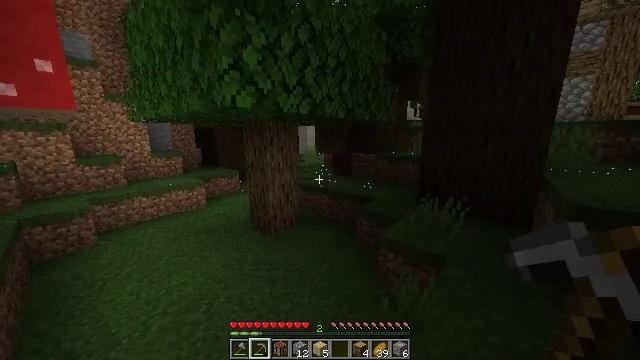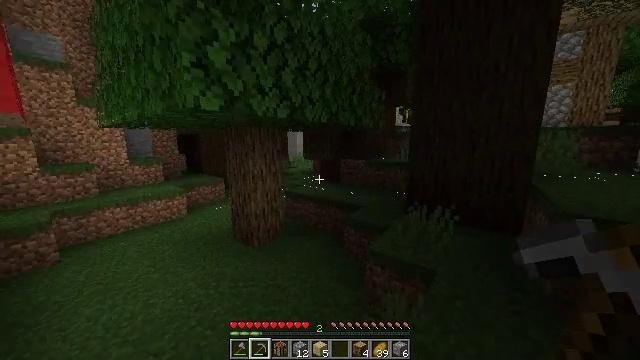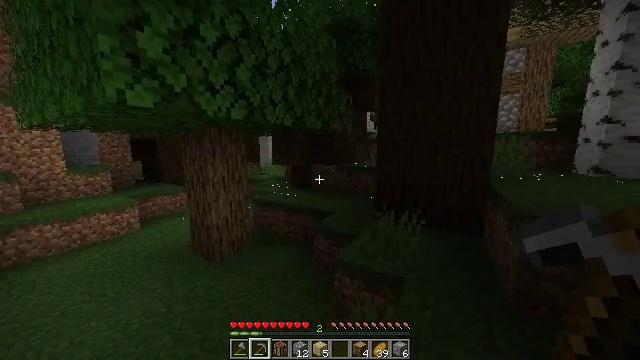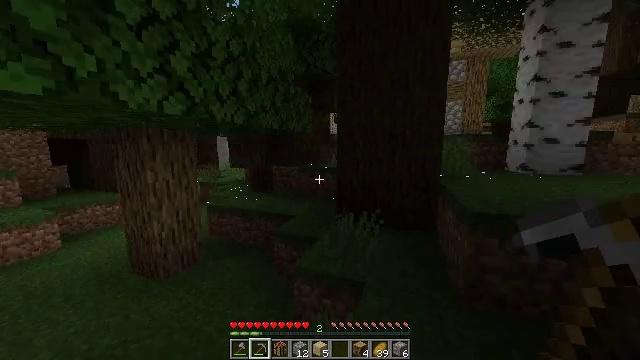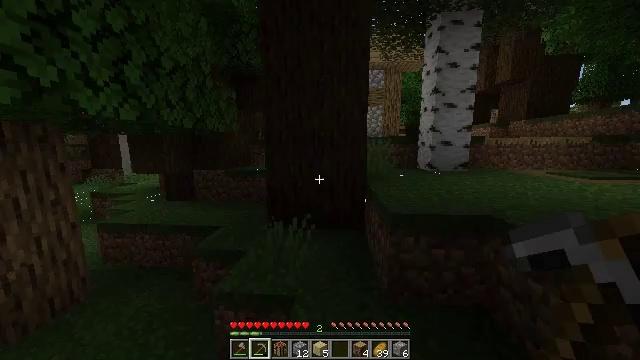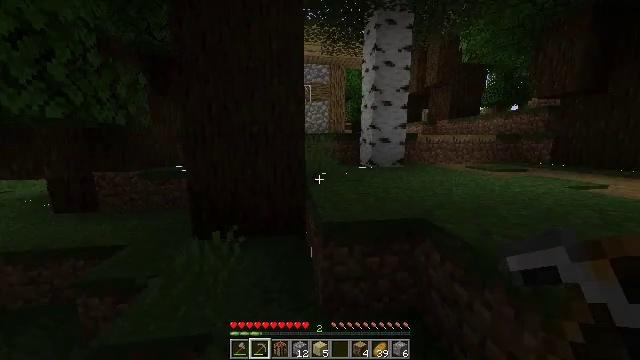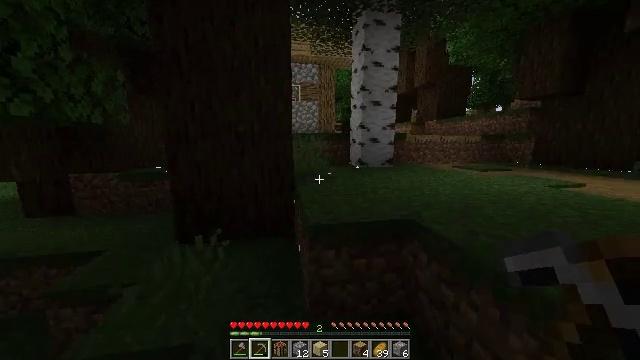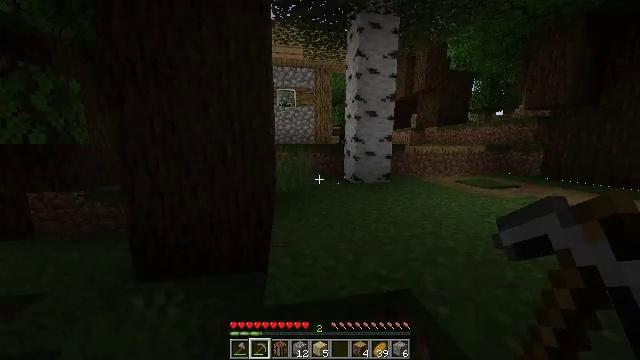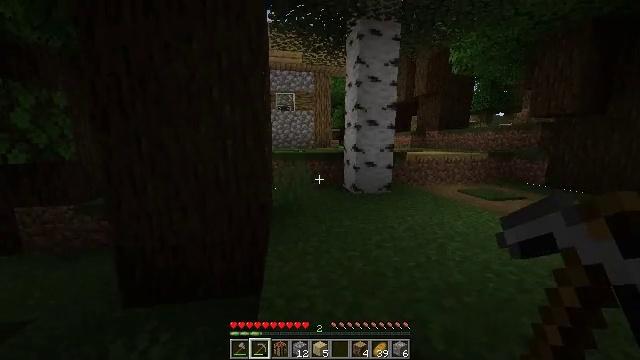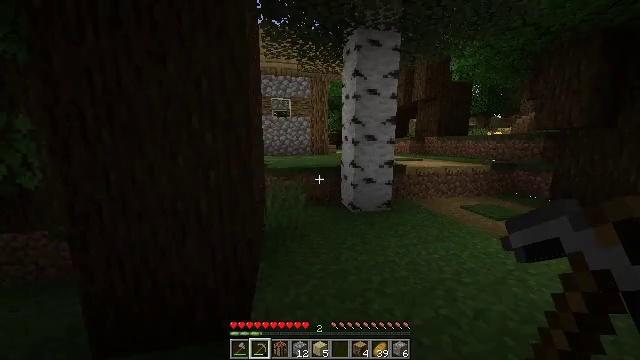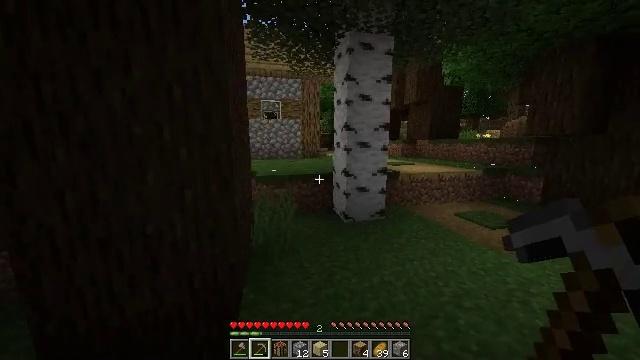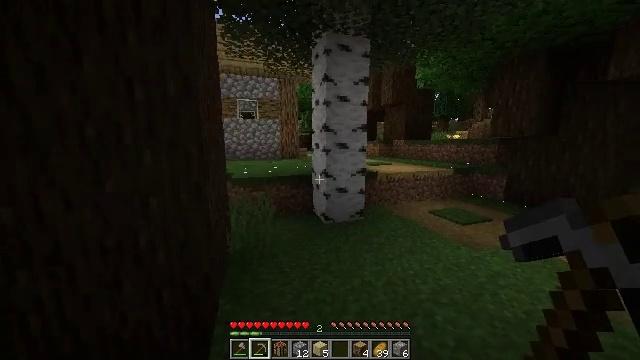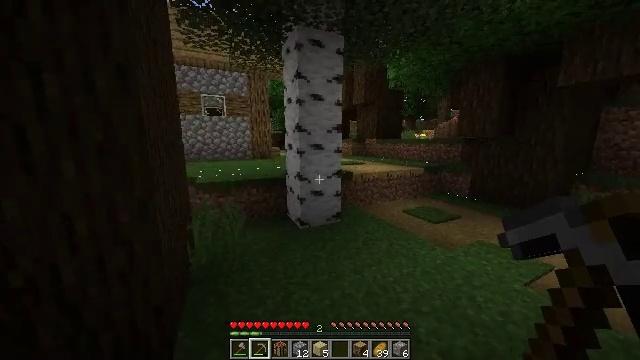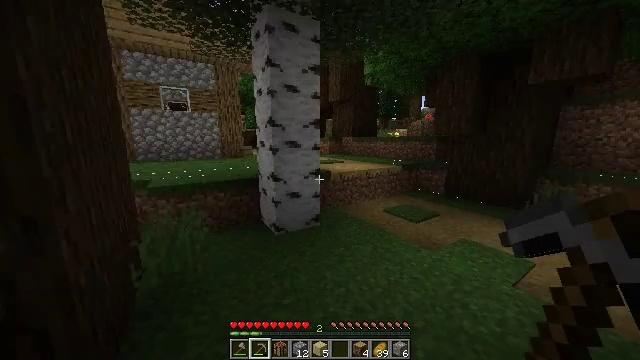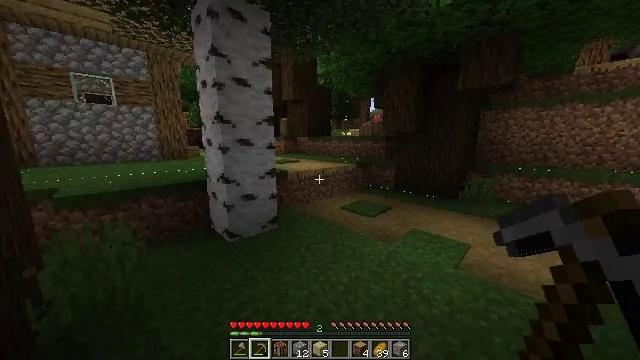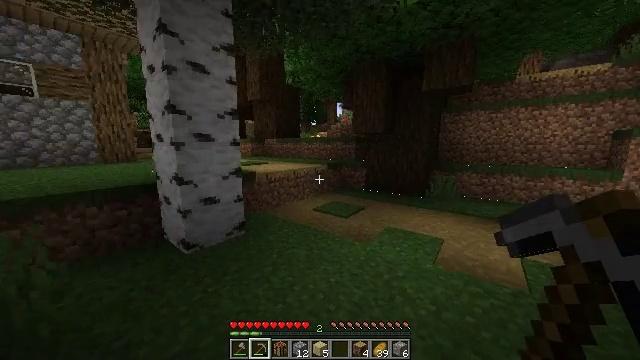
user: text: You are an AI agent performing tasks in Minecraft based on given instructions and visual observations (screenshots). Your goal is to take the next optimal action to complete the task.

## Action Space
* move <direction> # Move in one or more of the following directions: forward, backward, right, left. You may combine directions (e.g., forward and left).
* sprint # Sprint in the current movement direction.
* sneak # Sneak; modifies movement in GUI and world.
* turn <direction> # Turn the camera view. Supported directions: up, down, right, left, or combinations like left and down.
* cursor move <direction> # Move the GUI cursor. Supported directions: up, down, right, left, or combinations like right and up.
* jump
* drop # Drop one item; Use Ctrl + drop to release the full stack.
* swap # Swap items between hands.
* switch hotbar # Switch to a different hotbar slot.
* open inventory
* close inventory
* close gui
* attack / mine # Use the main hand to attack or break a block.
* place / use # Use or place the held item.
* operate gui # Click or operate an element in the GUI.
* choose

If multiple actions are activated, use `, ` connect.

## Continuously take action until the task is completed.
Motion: motion action
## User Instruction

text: Harvest dark oak leaves for decorative purposes.
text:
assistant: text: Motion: move forward and move right, sprint, turn right and up
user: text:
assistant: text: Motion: move forward and move right, sprint, turn right and up
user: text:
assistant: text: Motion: move forward and move right, sprint, turn right
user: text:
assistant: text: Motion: move forward and move right, sprint, turn right
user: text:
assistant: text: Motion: move forward and move right, sprint, turn right and down
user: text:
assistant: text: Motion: move forward and move right, sprint, turn right
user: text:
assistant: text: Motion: move forward, sprint, jump
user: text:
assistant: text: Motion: move forward, sprint, jump
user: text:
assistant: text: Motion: move forward, sprint, jump
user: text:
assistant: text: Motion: move forward, sprint, turn right, jump
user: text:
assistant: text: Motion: move forward, sprint, turn right
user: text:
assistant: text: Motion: move forward and move right, sprint, turn right
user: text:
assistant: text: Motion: move forward and move right, sprint, turn right
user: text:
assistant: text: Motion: move forward and move right, sprint, turn right
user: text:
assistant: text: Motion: move forward and move right, sprint, turn right and up
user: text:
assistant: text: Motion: move forward and move right, sprint, turn right
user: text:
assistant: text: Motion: move forward and move right, sprint, turn right
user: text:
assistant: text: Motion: move forward and move right, sprint
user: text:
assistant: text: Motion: move forward and move right, sprint
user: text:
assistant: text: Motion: move forward, sprint
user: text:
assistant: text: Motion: move forward, sprint
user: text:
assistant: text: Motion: move forward, sprint
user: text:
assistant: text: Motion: move forward, sprint, turn left
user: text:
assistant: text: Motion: move forward, sprint, turn left
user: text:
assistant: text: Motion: move forward, sprint, turn left
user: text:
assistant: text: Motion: move forward, sprint, turn left
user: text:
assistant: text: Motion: move forward, sprint, turn left
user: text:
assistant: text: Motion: move forward, sprint, turn left
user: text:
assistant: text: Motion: move forward, sprint, turn left
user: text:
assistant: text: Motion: move forward, sprint, turn left